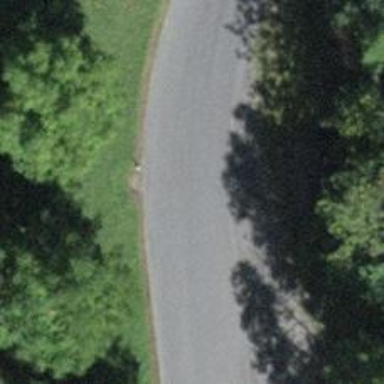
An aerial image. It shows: Passing place on the road.